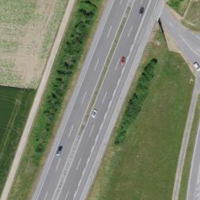
EUNIS habitat code: 57
Species observed at this site:
Milvus milvus
Corvus corone
Buteo buteo
Milvus migrans